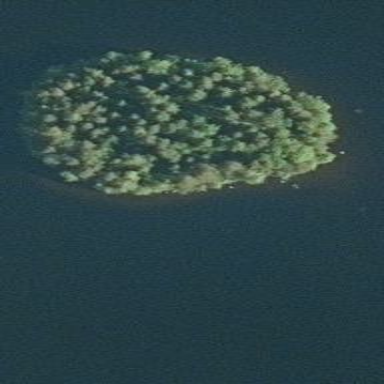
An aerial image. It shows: Islet.